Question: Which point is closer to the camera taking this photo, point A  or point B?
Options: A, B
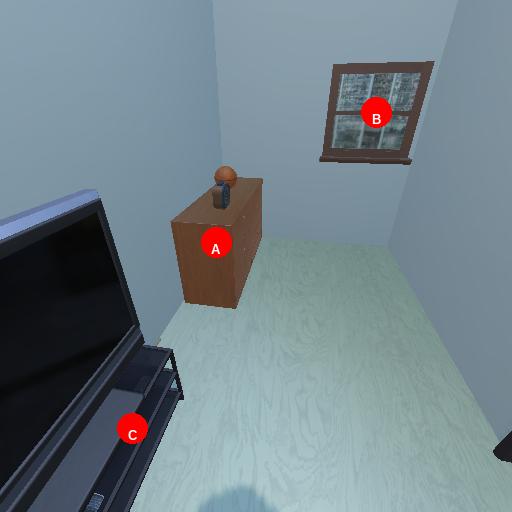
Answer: A